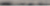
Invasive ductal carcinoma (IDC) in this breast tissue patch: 0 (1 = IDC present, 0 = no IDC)